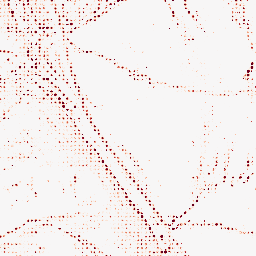
Category: morphological
Decomposition family: morphological_square
Decomposition parameters: operation: opening
size: 5
Upsampling method: sinc_blackman
Upsampling parameters: scale: 8
kernel_size: 4
Upsampling scale: 8